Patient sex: F
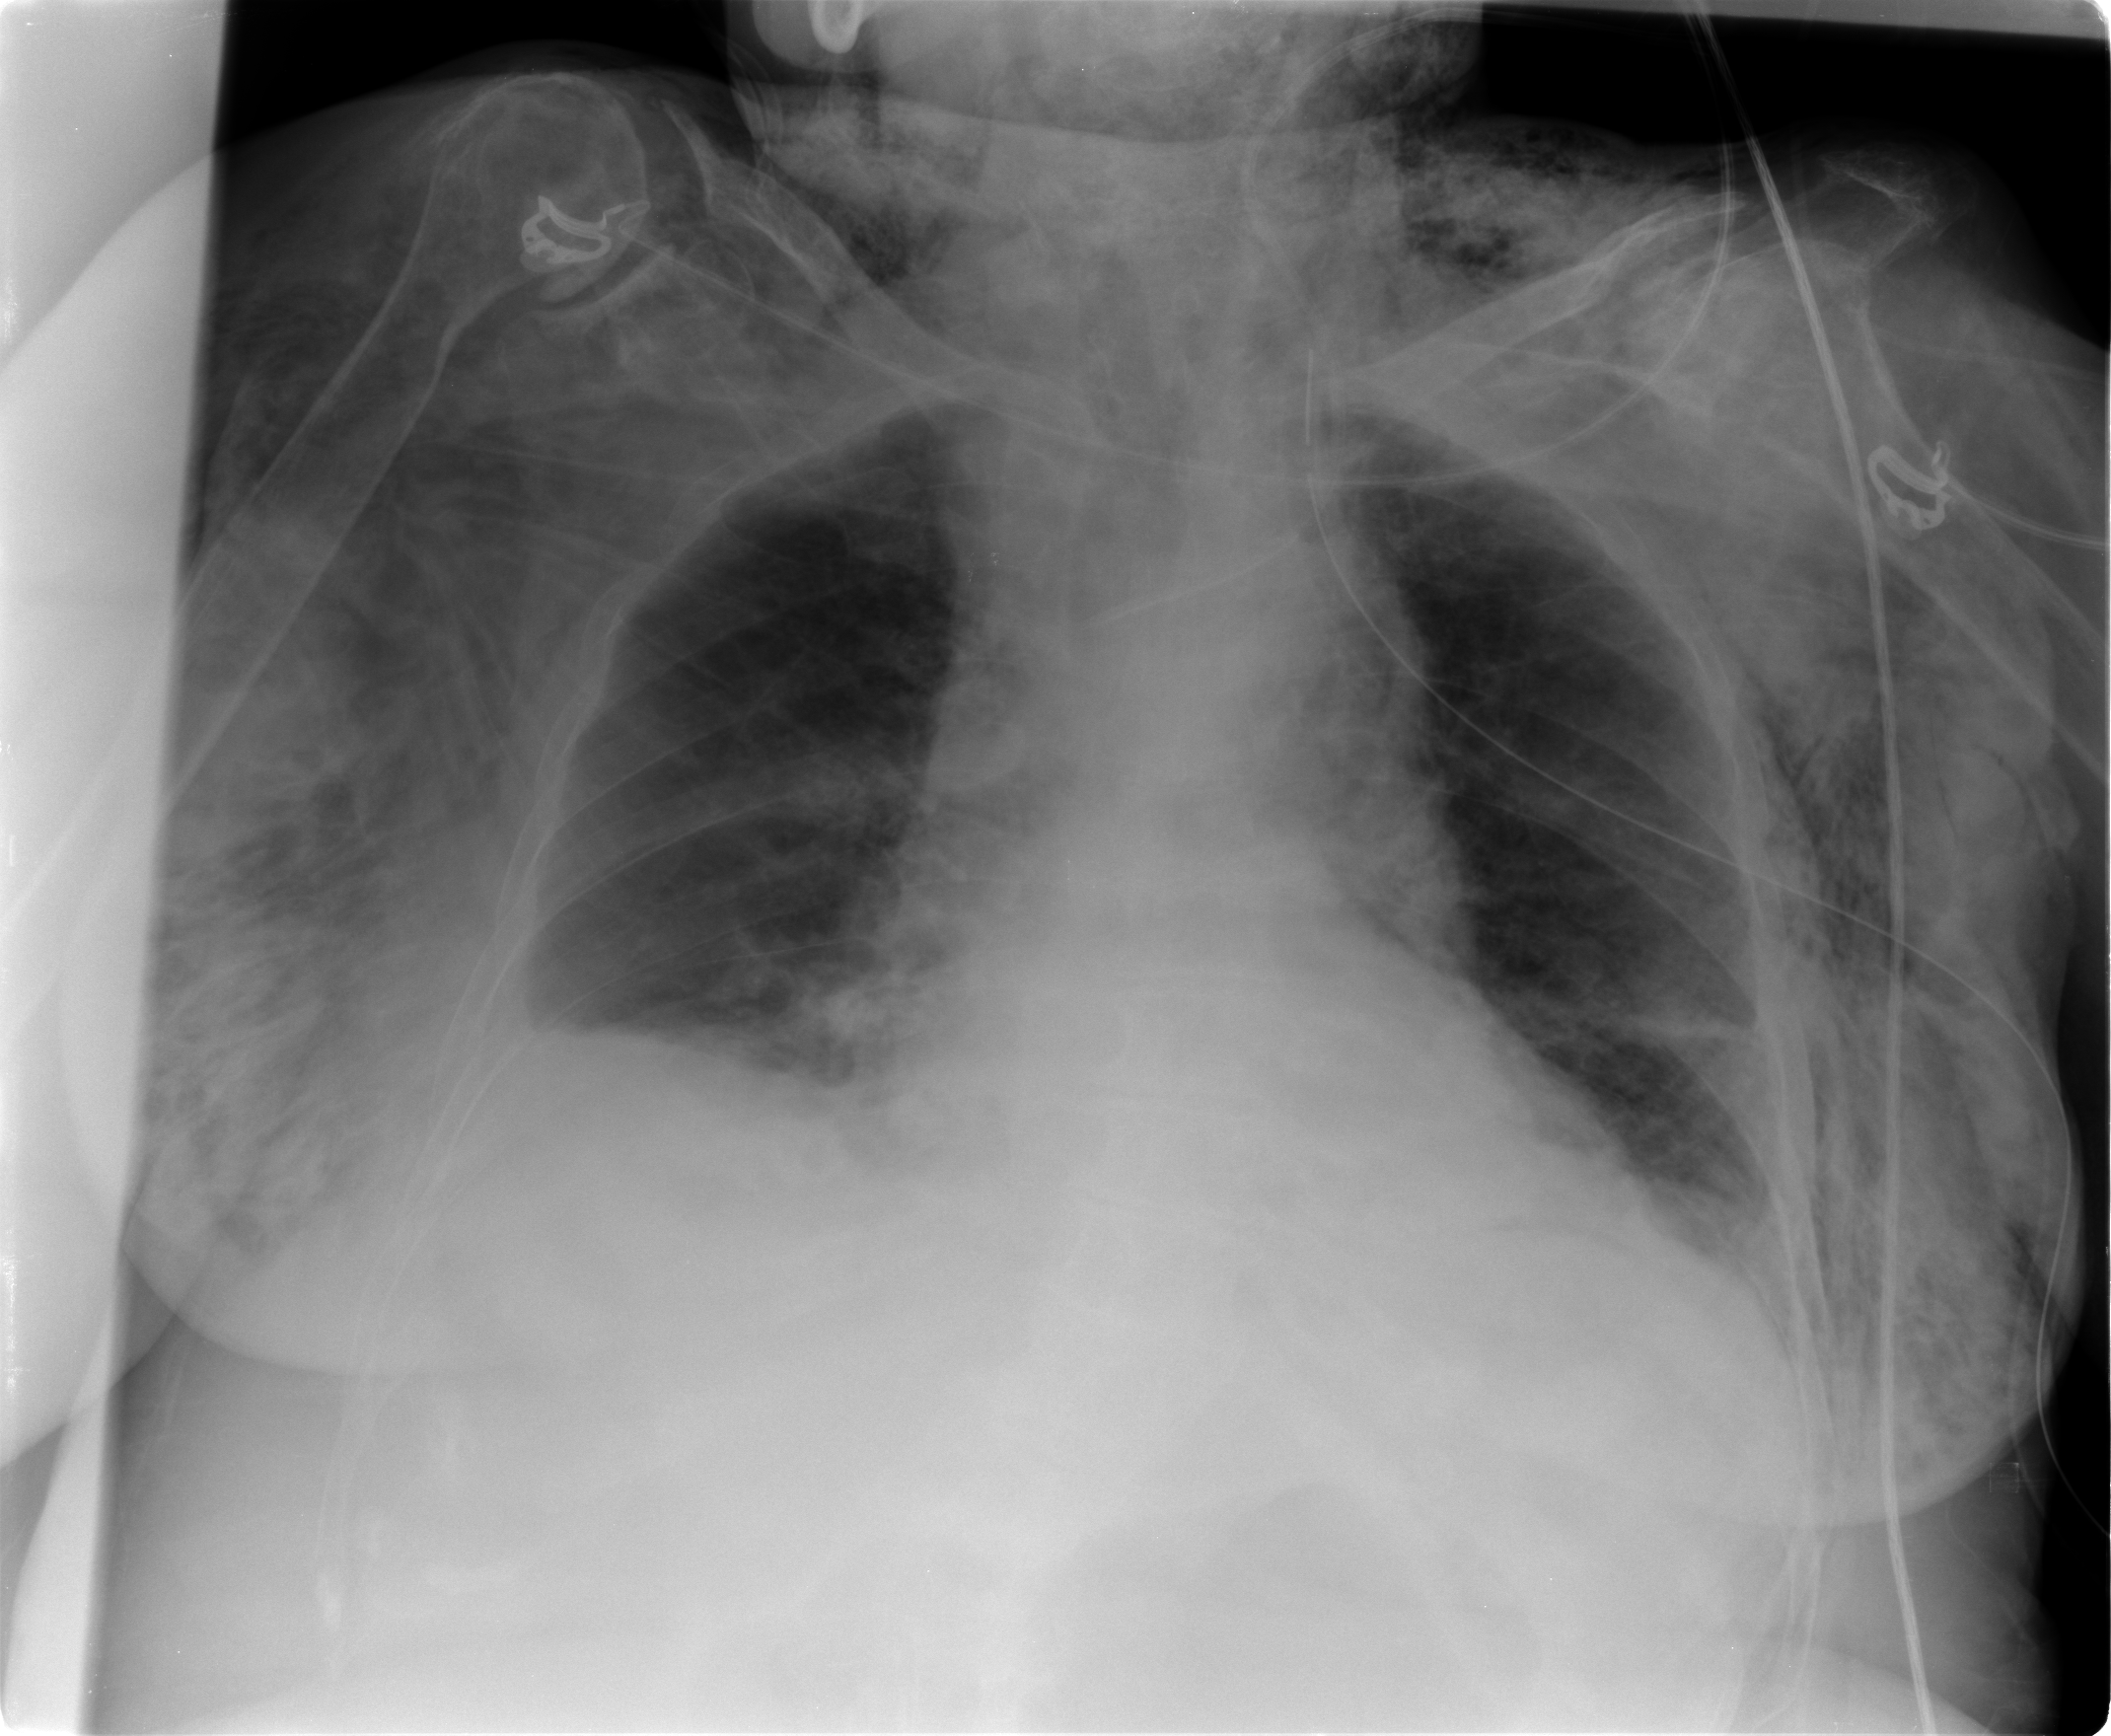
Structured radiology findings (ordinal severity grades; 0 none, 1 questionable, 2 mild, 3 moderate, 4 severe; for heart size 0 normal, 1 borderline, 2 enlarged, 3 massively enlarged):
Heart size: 2
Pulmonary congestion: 0
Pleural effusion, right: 0
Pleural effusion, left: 1
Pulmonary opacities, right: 0
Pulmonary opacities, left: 0
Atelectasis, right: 1
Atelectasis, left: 1